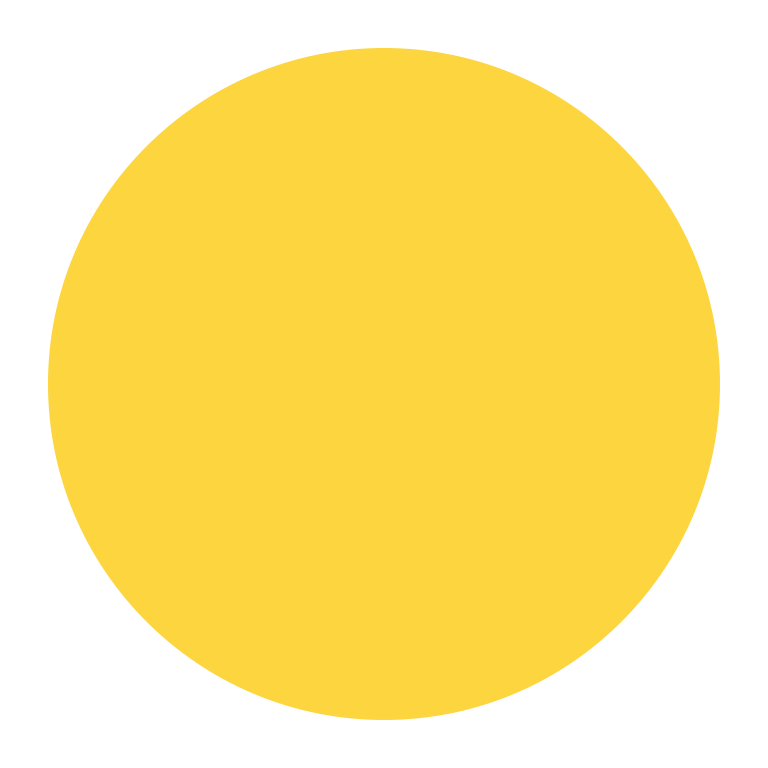
yellow circle flat